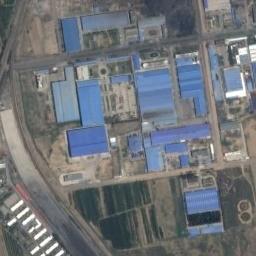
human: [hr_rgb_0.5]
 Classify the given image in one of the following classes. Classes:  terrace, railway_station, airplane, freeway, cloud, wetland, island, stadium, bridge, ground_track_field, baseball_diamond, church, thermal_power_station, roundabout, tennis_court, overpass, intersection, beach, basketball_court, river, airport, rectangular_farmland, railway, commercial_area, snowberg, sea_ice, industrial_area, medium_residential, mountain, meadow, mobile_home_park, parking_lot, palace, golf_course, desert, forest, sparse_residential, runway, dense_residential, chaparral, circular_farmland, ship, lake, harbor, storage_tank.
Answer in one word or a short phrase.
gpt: industrial_area